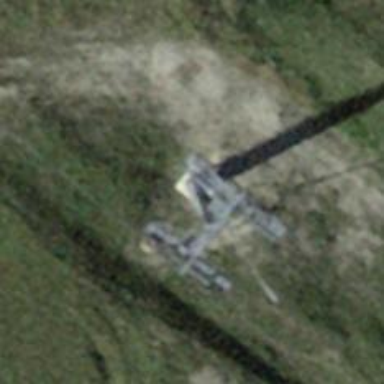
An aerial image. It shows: Pylon for aerialway.